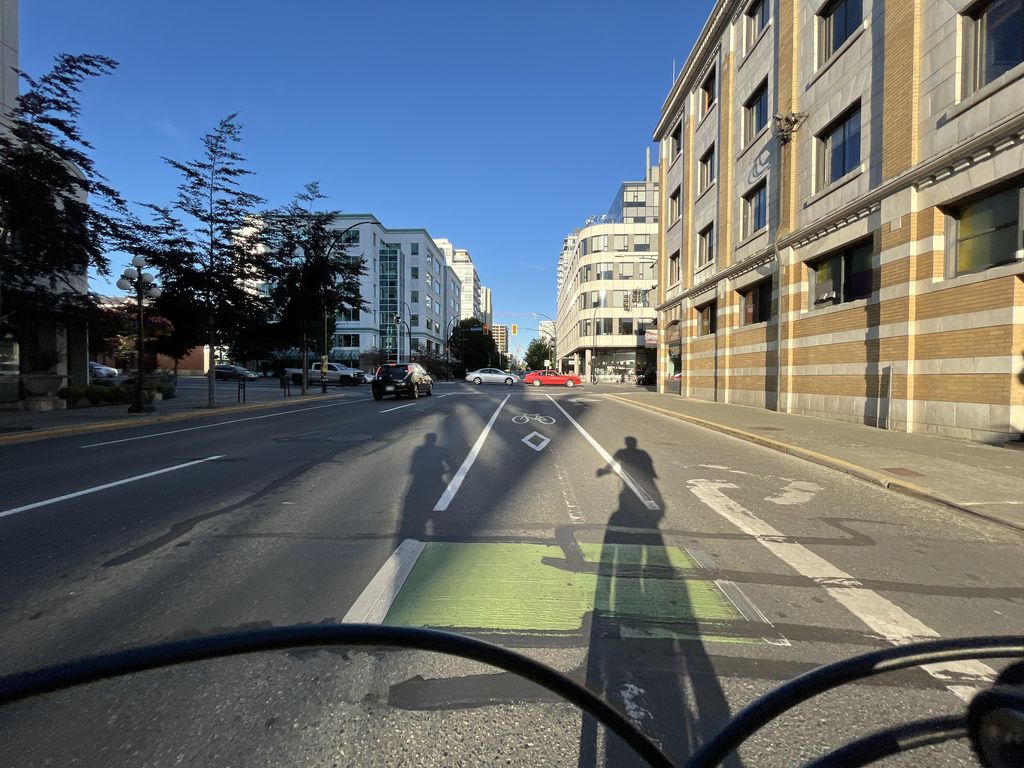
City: victoria